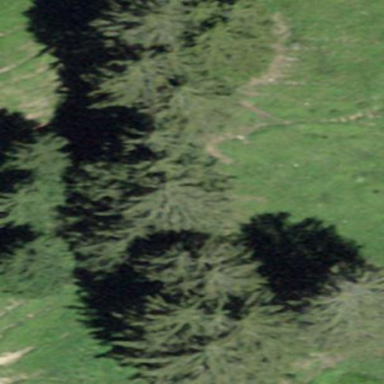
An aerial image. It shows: Forest area.